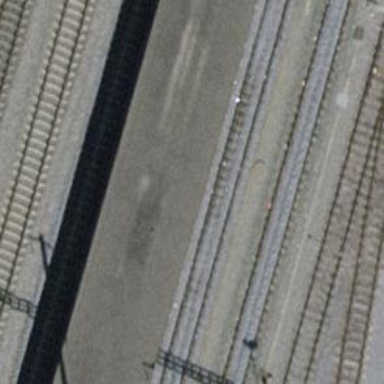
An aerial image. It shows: Stop position for public transport at railway stop.